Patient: sex M, age 72
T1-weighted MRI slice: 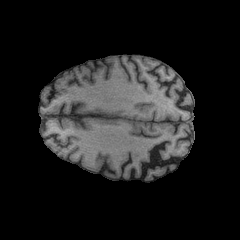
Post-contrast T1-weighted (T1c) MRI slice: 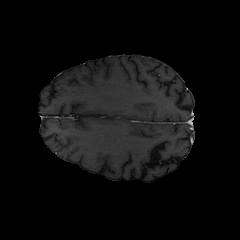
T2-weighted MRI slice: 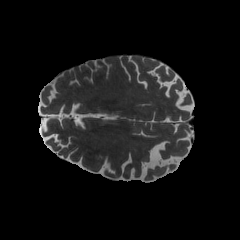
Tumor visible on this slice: no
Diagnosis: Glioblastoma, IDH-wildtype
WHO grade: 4